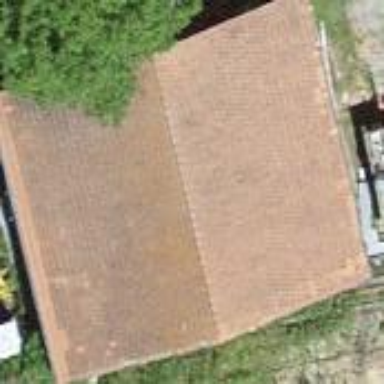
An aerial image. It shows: Barn.